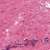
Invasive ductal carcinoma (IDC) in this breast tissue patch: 0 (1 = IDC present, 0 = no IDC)